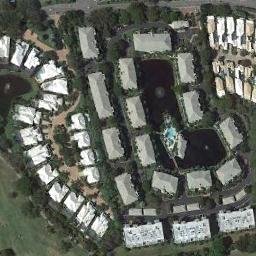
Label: dense_residential